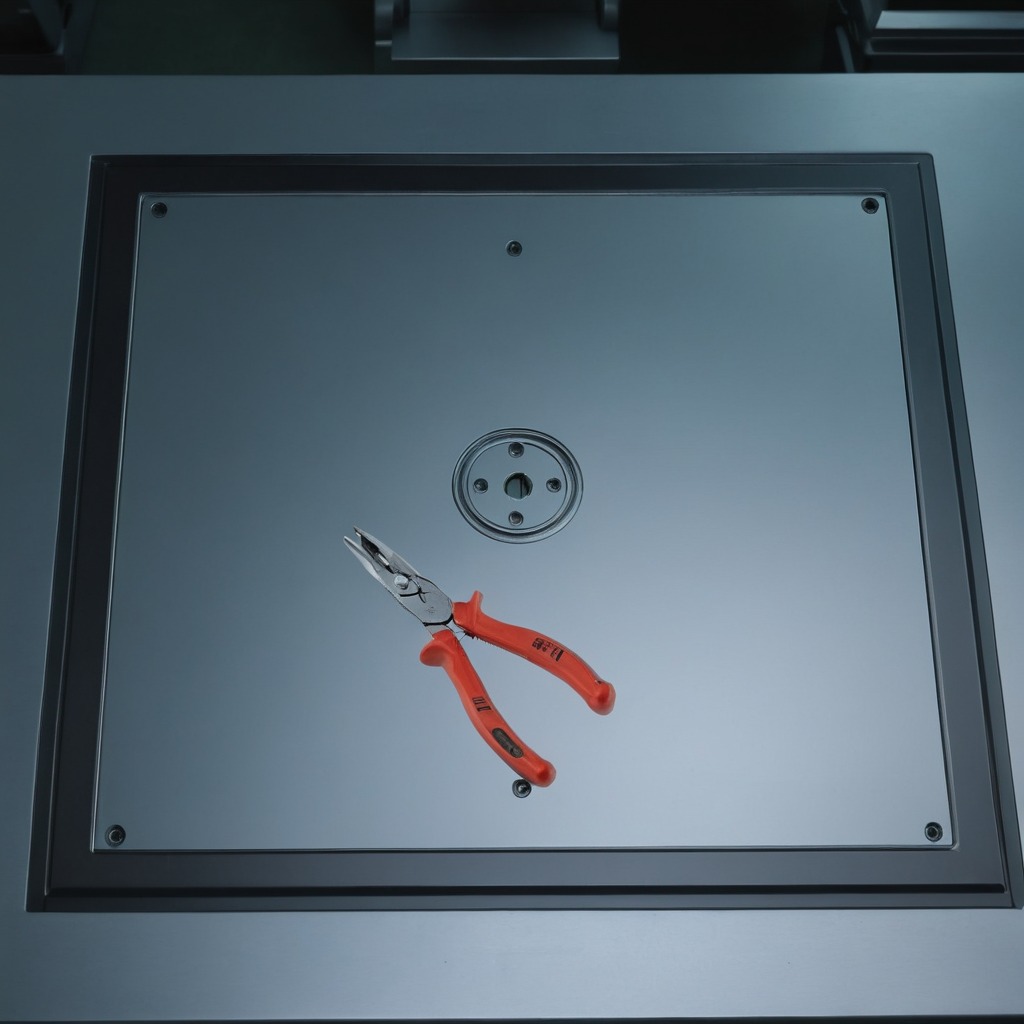
A plier is lying on the metal table in a machine shop under fluorescent lights.